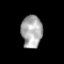
Tissue: prostate
Cell type: T cells
Senescence score: 0.3527
Nuclear area (px): 666
Mean DAPI intensity: 169.796